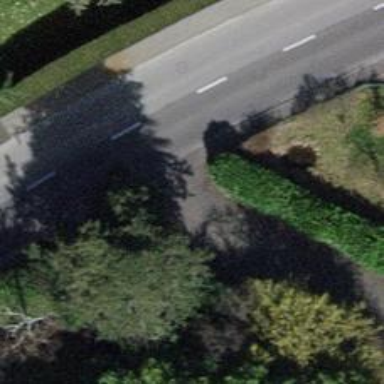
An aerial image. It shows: Unmarked road crossing.